Question: Hi I am working on a project which requires fetching of user's current coordinates and I am fetching it in high accuracy mode.
Ever since I started testing out this application in my device I have noticed that my money is getting deducted from my balance I am not sure why is it happening.
I currently dont have a data pack and my mobile data is turned of in my device but I am connected to wifi. Even if some application is using internet for some purpose it should make use of the my wifi connection right?
Can anyone please explain me why is my balance getting deducted (if you have faced similar issue) ? Is it really because of the fetching of location in high accuracy mode ?
Thanks.
I get this dialog box frequently:

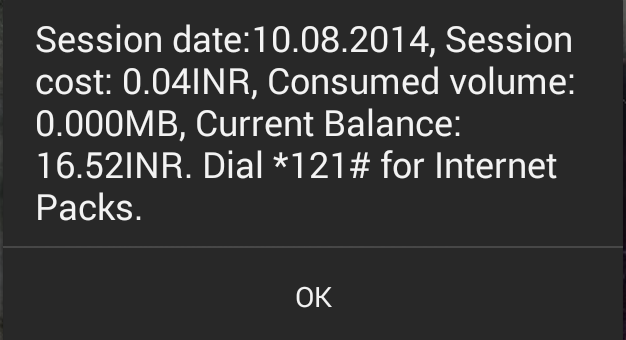
Answer: GPS coordinates on a android device (or any device for that matter) is received in 2 ways.
1. From a GPS hardware that connects to your GPS Satellites
2. From your network, via the GPS location of the tower to which your SIM card is connected to.
The GPS hardware connects to multiple satellites and approximates your location to a point. And this location is the most accurate you can get. It consumes a lot more battery and decipates a lot more heat on the devices, since a lot of current is needed to read from the GPS satellites. This does not use the network at all. If your SIM card cannot make phone calls/and/or/data even then this location can be received.
Your network GPS also does similar, but it takes GPS coordinates of the towers closeby (to which the SIM card is connected to, and then approximates the location of your device. This GPS location (in comparison with the GPS hardware) calculates a less accurate. This consumes GPRS/3G data bandwidth and you will be charged for this.
Both the hardware are completely independent.
Now, some smart ass developers in Google have used sensors like compass, rotation, movement to develop something called AGPS, which takes the GPS location from the GPS hardware, and then uses network and sensor information to ensure that your location is known without use of too much power, and there by lesser heat decipation. This is called AGPS.